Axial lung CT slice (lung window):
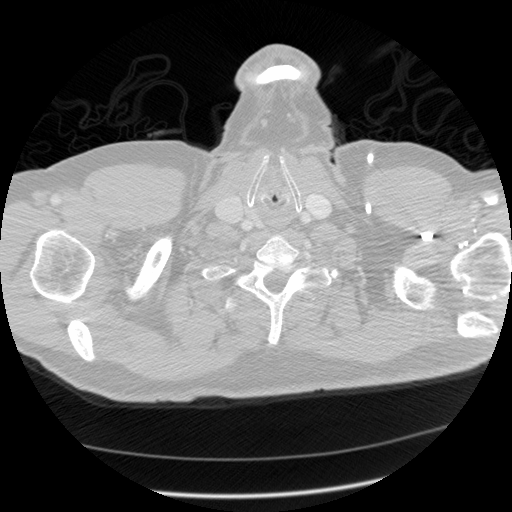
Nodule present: no